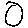
Label: circle